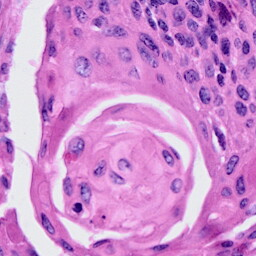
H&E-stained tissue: Cervix